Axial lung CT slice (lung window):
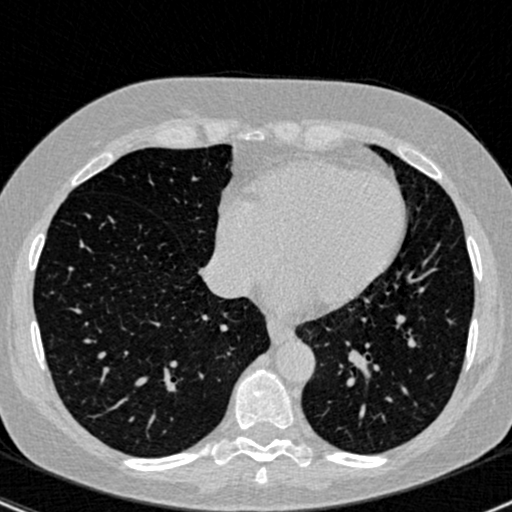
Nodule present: no